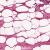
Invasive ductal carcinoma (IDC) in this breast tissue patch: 0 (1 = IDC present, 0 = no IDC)